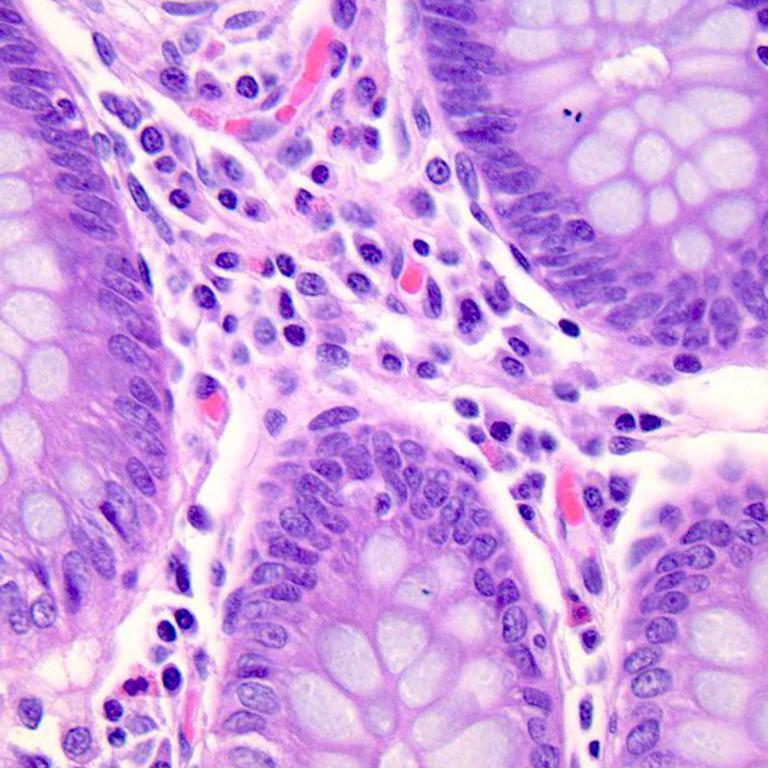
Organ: colon
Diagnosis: benign